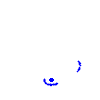
Particle: pion